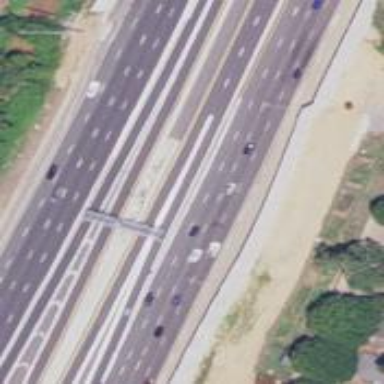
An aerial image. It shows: Toll gantry on the road.